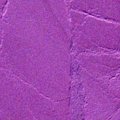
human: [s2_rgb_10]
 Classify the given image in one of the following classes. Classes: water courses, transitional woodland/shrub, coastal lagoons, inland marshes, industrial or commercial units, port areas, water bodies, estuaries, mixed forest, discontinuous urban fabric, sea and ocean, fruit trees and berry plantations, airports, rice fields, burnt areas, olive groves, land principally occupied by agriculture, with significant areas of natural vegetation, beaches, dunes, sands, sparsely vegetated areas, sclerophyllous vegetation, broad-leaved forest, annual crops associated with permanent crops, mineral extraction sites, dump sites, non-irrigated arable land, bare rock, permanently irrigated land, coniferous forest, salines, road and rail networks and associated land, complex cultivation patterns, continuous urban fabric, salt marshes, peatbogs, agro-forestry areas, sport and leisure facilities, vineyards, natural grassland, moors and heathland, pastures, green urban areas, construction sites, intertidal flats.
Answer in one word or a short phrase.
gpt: sea and ocean